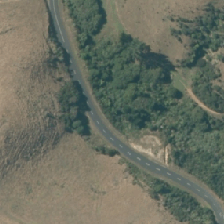
Land cover: low_producing_grassland